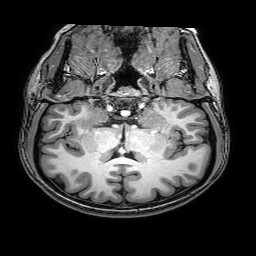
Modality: T1w
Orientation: sagittal
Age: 21
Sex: female
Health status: healthy